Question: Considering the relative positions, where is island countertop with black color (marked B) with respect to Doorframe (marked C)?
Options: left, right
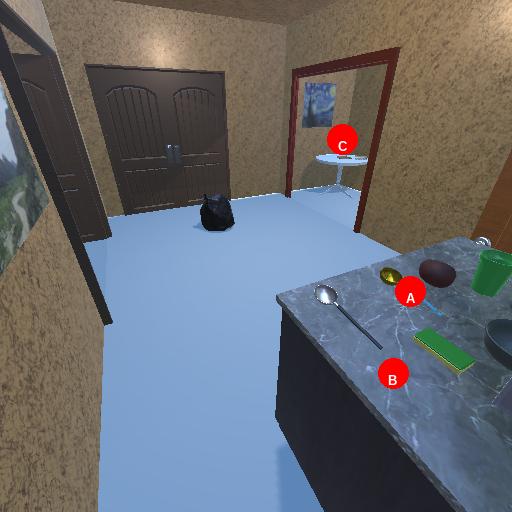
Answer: left